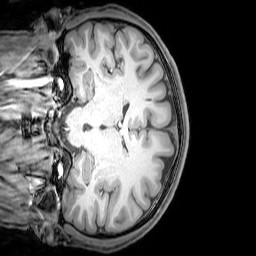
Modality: T1w
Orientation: coronal
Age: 21
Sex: male
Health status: healthy
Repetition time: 0.081 s
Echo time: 0.037 s